Question: I have a application in which I drag and drop images from a scrollview to an area to change the image of that area when an image from the scrollview is dropped onto the area the image changes.
My question is how do I change the image in the header to the one that is dragged onto the area.
Currently I have different images in the scrollview, and all those images when dragged and dropped onto the area the same image I defined appears.
How can I make a different Drop Touch Event for each one of my images in my ScrolView.

'''
-(void) touchesEnded:(NSSet *)touches withEvent:(UIEvent *)event {
if ([delegate isInsideRecycleBin:self touching:YES]){
CGRect myImageRect = CGRectMake(0, 0, 320, 300);
images = [[UIImageView alloc] initWithFrame:myImageRect];
[images setImage:[UIImage imageNamed:@"light-cherry.png"]];
[self.mainView addSubview:images];
UIImageView * animation = [[UIImageView alloc] init];
animation.frame = CGRectMake(self.center.x - 32, self.center.y - 32, 40, 40);
animation.animationImages = [NSArray arrayWithObjects:
[UIImage imageNamed: @"iconEliminateItem1.png"],
[UIImage imageNamed: @"iconEliminateItem2.png"],
[UIImage imageNamed: @"iconEliminateItem3.png"],
[UIImage imageNamed: @"iconEliminateItem4.png"]
,nil];
[animation setAnimationRepeatCount:1];
[animation setAnimationDuration:0.35];
[animation startAnimating];
[self.mainView addSubview:animation];
[animation bringSubviewToFront:self.mainView];
[animation release];
;
[UIView beginAnimations:@"goback" context:nil];
[UIView setAnimationDuration:0.4f];
[UIView setAnimationBeginsFromCurrentState:YES];
self.center = _originalOutsidePosition;
[UIView setAnimationDelegate:self];
[UIView setAnimationDidStopSelector: @selector(animationDidStop:finished:context:)];
// loadingView.frame = CGRectMake(rect.origin.x, rect.origin.y - 80, rect.size.width, rect.size.height);
[UIView commitAnimations];
} else{
[UIView beginAnimations:@"goback" context:nil];
[UIView setAnimationDuration:0.4f];
[UIView setAnimationBeginsFromCurrentState:YES];
self.center = _originalOutsidePosition;
[UIView setAnimationDelegate:self];
[UIView setAnimationDidStopSelector: @selector(animationDidStop:finished:context:)];
// loadingView.frame = CGRectMake(rect.origin.x, rect.origin.y - 80, rect.size.width, rect.size.height);
[UIView commitAnimations];
}
'''
Above is the code for the image being Dropped Event.
Below is How I set my buttons in my ScrolView Up
'''
- (void) addAttachment:(AttachmentItem *)attachment
{
// SAVE ATTACHMENT
[_attachments addObject:attachment];
// RESIZE CONTENT VIEW FOR INSERTINT NEW ATTACHMENT
_scrollView.contentSize = CGSizeMake([_attachments count]*70, 70);
CGFloat startX = (70.0f * ((float)[_attachments count] - 1.0f) + padding);
CGFloat startY = 370;
CGFloat width = 64;
CGFloat height = 64;
GalleryButton *btnAttachment = [[GalleryButton alloc] initWithFrame:CGRectMake(startX, startY, width, height)];
btnAttachment.tag = [_attachments count];
btnAttachment.scrollParent = _scrollView;
btnAttachment.mainView = self.mainView;
btnAttachment.delegate = self;
if (attachment.type == 1){
UIImageView *imageView = [[UIImageView alloc] initWithFrame:CGRectMake(0, 0, 64, 64)];
imageView.image=[UIImage imageNamed:@"canadian-maple.png"];
[btnAttachment addSubview:imageView];
int tag = btnAttachment.tag;
NSLog(@"%d", tag);
[imageView release];
}else if (attachment.type == 2){
UIImageView *imageView = [[UIImageView alloc] initWithFrame:CGRectMake(0, 0, 64, 64)];
imageView.image=[UIImage imageNamed:@"mozambique-wenge.png"];
[btnAttachment addSubview:imageView];
int tag = btnAttachment.tag;
NSLog(@"%d", tag);
[imageView release];
} else if (attachment.type == 3){
UIImageView *imageView = [[UIImageView alloc] initWithFrame:CGRectMake(0, 0, 64, 64)];
imageView.image=[UIImage imageNamed:@"canadian-maple.png"];
[btnAttachment addSubview:imageView];
int tag = btnAttachment.tag;
NSLog(@"%d", tag);
[imageView release];
}
else if (attachment.type == 4){
UIImageView *imageView = [[UIImageView alloc] initWithFrame:CGRectMake(0, 0, 64, 64)];
imageView.image=[UIImage imageNamed:@"mozambique-wenge.png"];
[btnAttachment addSubview:imageView];
int tag = btnAttachment.tag;
NSLog(@"%d", tag);
[imageView release];
}
else if (attachment.type == 5){
UIImageView *imageView = [[UIImageView alloc] initWithFrame:CGRectMake(0, 0, 64, 64)];
imageView.image=[UIImage imageNamed:@"canadian-maple.png"];
[btnAttachment addSubview:imageView];
int tag = btnAttachment.tag;
NSLog(@"%d", tag);
[imageView release];
}
else if (attachment.type == 6){
UIImageView *imageView = [[UIImageView alloc] initWithFrame:CGRectMake(0, 0, 64, 64)];
imageView.image=[UIImage imageNamed:@"mozambique-wenge.png"];
[btnAttachment addSubview:imageView];
int tag = btnAttachment.tag;
NSLog(@"%d", tag);
[imageView release];
}
'''
and
'''
- (void)viewDidLoad
{
[super viewDidLoad];
self.gallery.mainView = self.view;
AttachmentItem *item = [[AttachmentItem alloc] initWithData:1 data:nil];
[self.gallery addAttachment:item];
[item release];
AttachmentItem *item2 = [[AttachmentItem alloc] initWithData:2 data:nil];
[self.gallery addAttachment:item2];
[item2 release];
AttachmentItem *item3 = [[AttachmentItem alloc] initWithData:3 data:nil];
[self.gallery addAttachment:item3];
[item3 release];
AttachmentItem *item4 = [[AttachmentItem alloc] initWithData:4 data:nil];
[self.gallery addAttachment:item4];
[item4 release];
AttachmentItem *item5 = [[AttachmentItem alloc] initWithData:5 data:nil];
[self.gallery addAttachment:item5];
[item5 release];
AttachmentItem *item6 = [[AttachmentItem alloc] initWithData:6 data:nil];
[self.gallery addAttachment:item6];
[item6 release];
}
'''
So now I have tried to make an array for my images that are dragged onto the area that changes the HeaderImage, But I got stuck again. I'm on the last piece of functionality I need for my project, All i'm trying to do is change the HeaderImage in the top of the view change according to the Image that was picked up and dragged and dropped onto the Header Image Area.
Would Something like this work?
'''
// Create the UIImage's from the images folder
UIImage *app = [UIImage imageNamed:@"Appstorm.jpg"];
UIImage *creat = [UIImage imageNamed:@"Creattica.jpg"];
UIImage *free = [UIImage imageNamed:@"Freelance.jpg"];
UIImage *net = [UIImage imageNamed:@"Netsetter.jpg"];
UIImage *rock = [UIImage imageNamed:@"Rockable.jpg"];
UIImage *tuts = [UIImage imageNamed:@"Tutsplus.jpg"];
UIImage *work = [UIImage imageNamed:@"Workawesome.jpg"];
/* Create the dummy array and fill with the UIImages. */
NSArray *banners = [[NSArray alloc] initWithObjects:app, creat, free, net, rock, tuts, work, nil];
// Set the main images array equal to the dummy array
self.bannerImages = banners;
// Release the dummy array
[banners release];
// Release the UIImage objects
[app release];
[creat release];
[free release];
[net release];
[rock release];
[tuts release];
[work release];
detailVC.banner = [bannerImages objectAtIndex:indexPath.row];
imageView.image = banner;
}
'''
I also Have put Image Tags in my images. How would I use these to do what I want.
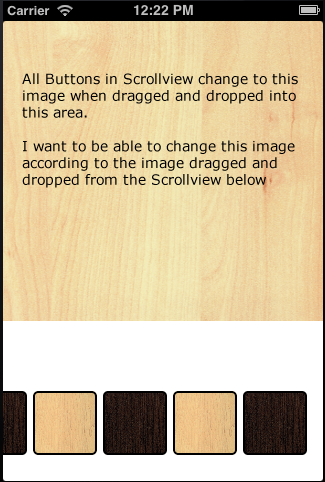
Answer: Ok. So i used an if else statement to call my tags. :)
'''
-(void) touchesEnded:(NSSet *)touches withEvent:(UIEvent *)event {
if ([delegate isInsideRecycleBin:self touching:YES]){
if (self.tag == 1) {
NSLog(@"View with tag %i was dropped onto trigger area",self.tag);
CGRect myImageRect = CGRectMake(0, 0, 320, 300);
headerImage = [[UIImageView alloc] initWithFrame:myImageRect];
[headerImage setImage:[UIImage imageNamed:@"light-cherry.png"]];
headerImage.backgroundColor = [UIColor blackColor];
headerImage.layer.borderWidth = 2;
headerImage.layer.borderColor = [UIColor blackColor].CGColor;
headerImage.layer.masksToBounds = YES;
headerImage.layer.cornerRadius = 5;
[self.mainView addSubview:headerImage];
}
else if (self.tag == 2)
{
NSLog(@"View with tag %i was dropped onto trigger area",self.tag);
CGRect myImageRect = CGRectMake(0, 0, 320, 300);
headerImage = [[UIImageView alloc] initWithFrame:myImageRect];
[headerImage setImage:[UIImage imageNamed:@"mozambique-wenge.png"]];
headerImage.backgroundColor = [UIColor blackColor];
headerImage.layer.borderWidth = 2;
headerImage.layer.borderColor = [UIColor blackColor].CGColor;
headerImage.layer.masksToBounds = YES;
headerImage.layer.cornerRadius = 5;
[self.mainView addSubview:headerImage];
}
'''